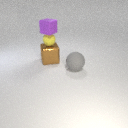
large gray rubber sphere to the right of large brown metal cube